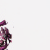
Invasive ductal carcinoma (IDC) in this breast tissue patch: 0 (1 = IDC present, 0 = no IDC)